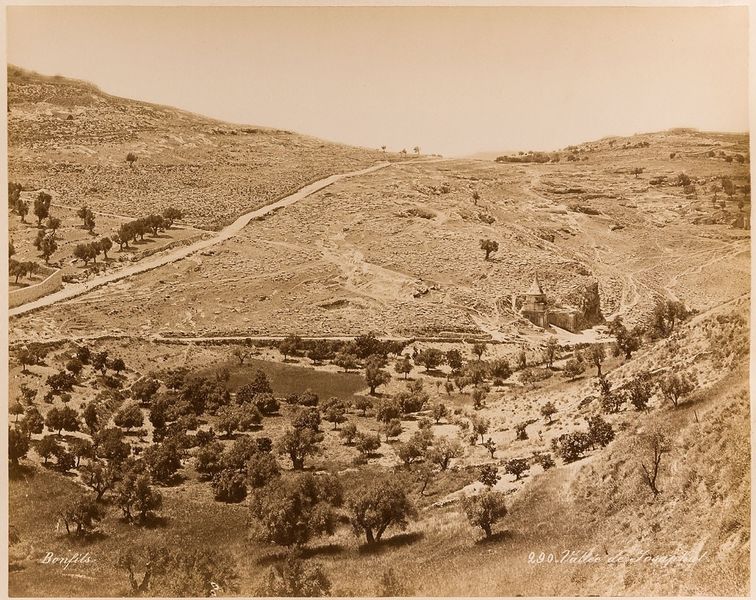
Titel: 290. Vallée de Josaphat
Künstler: Félix Bonfils
Standort: Hamburg
Institution: Museum für Kunst und Gewerbe Hamburg
Schlagwörter: landschaft, tal, foto, fotografie, photographie, friedhof, photo, karton, grab, anlagen, kirchhof, albumin, landschaftsdarstellung, lichtbild, reisefotografie, historische, schwarzweißpositivverfahren, silbersalzverfahren, schwarzweißfotografie, gebäude, örtlichkeit, straße, stätte, grabstätte, reisephotographie, albuminpapier, abschaloms, yad, avshalom, kidrontal, josaphat